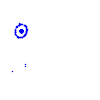
Particle: pion